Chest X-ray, PA view. Patient: 41 years old, sex M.
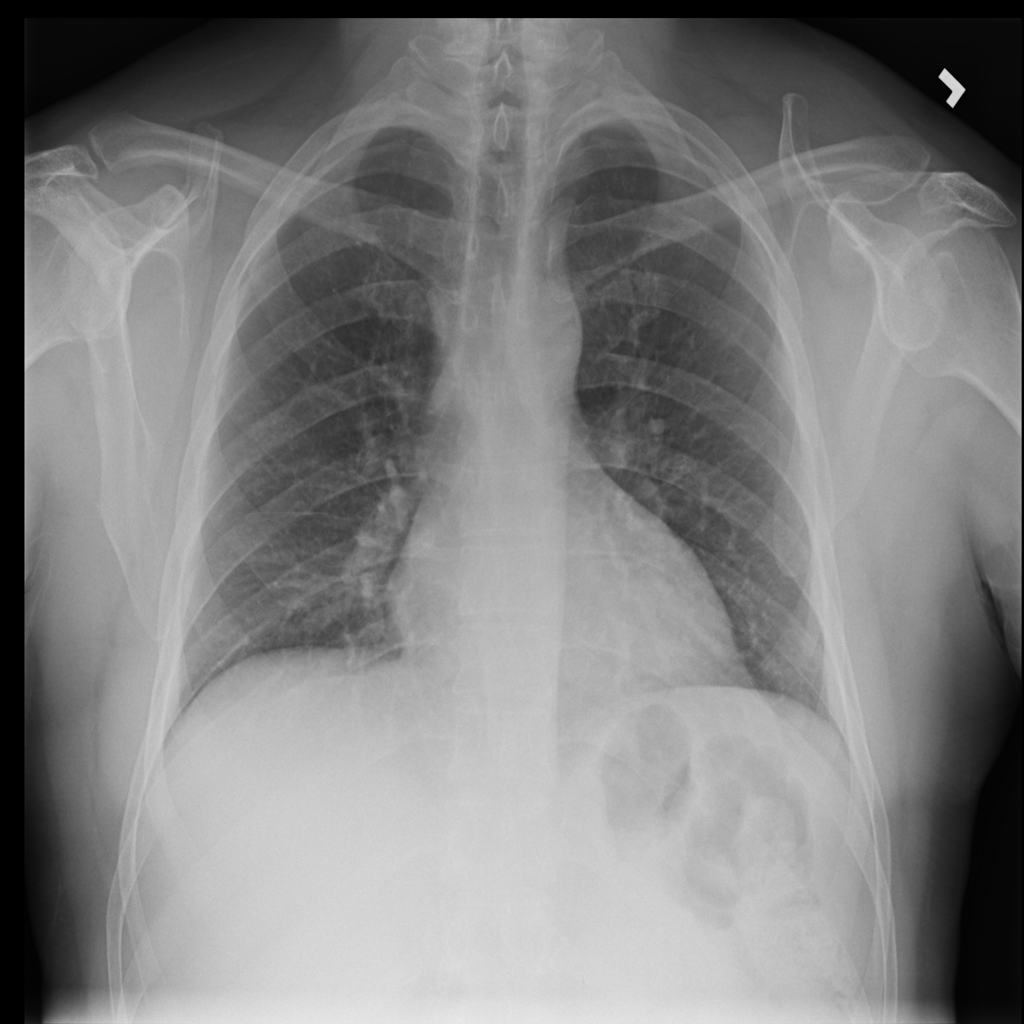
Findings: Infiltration